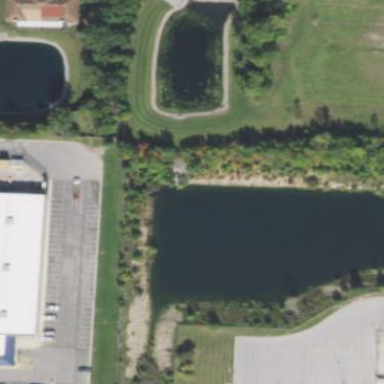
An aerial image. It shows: Pond surrounded by natural water.